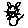
Label: cat